RGB frame:
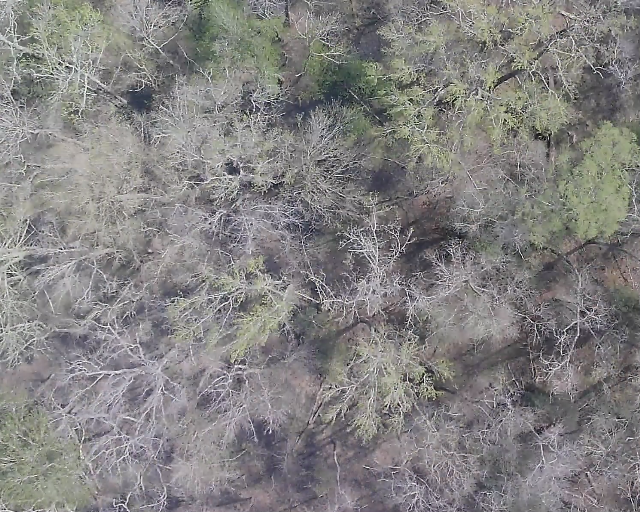
Thermal frame:
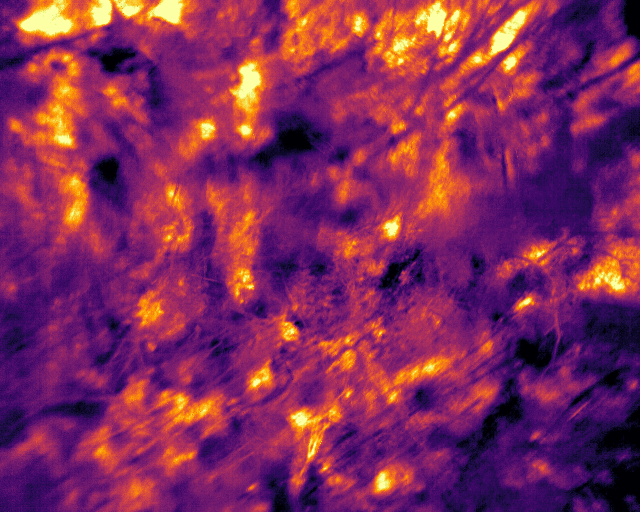
Captured: 2026-02-26 03:44:00
Pixels at or above 80 °C: 0 (fraction of frame: 0)